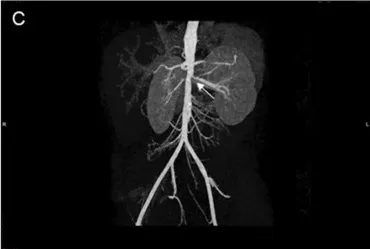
CT scan of coronary arteries and abdominal vessels. (B-D) The abdominal aortic wall is thickened and unevenly dilated, and the opening of the proximal bilateral renal artery, the celiac trunk and the superior mesenteric artery are narrowed. CT, computed tomography.
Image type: radiology (ct)